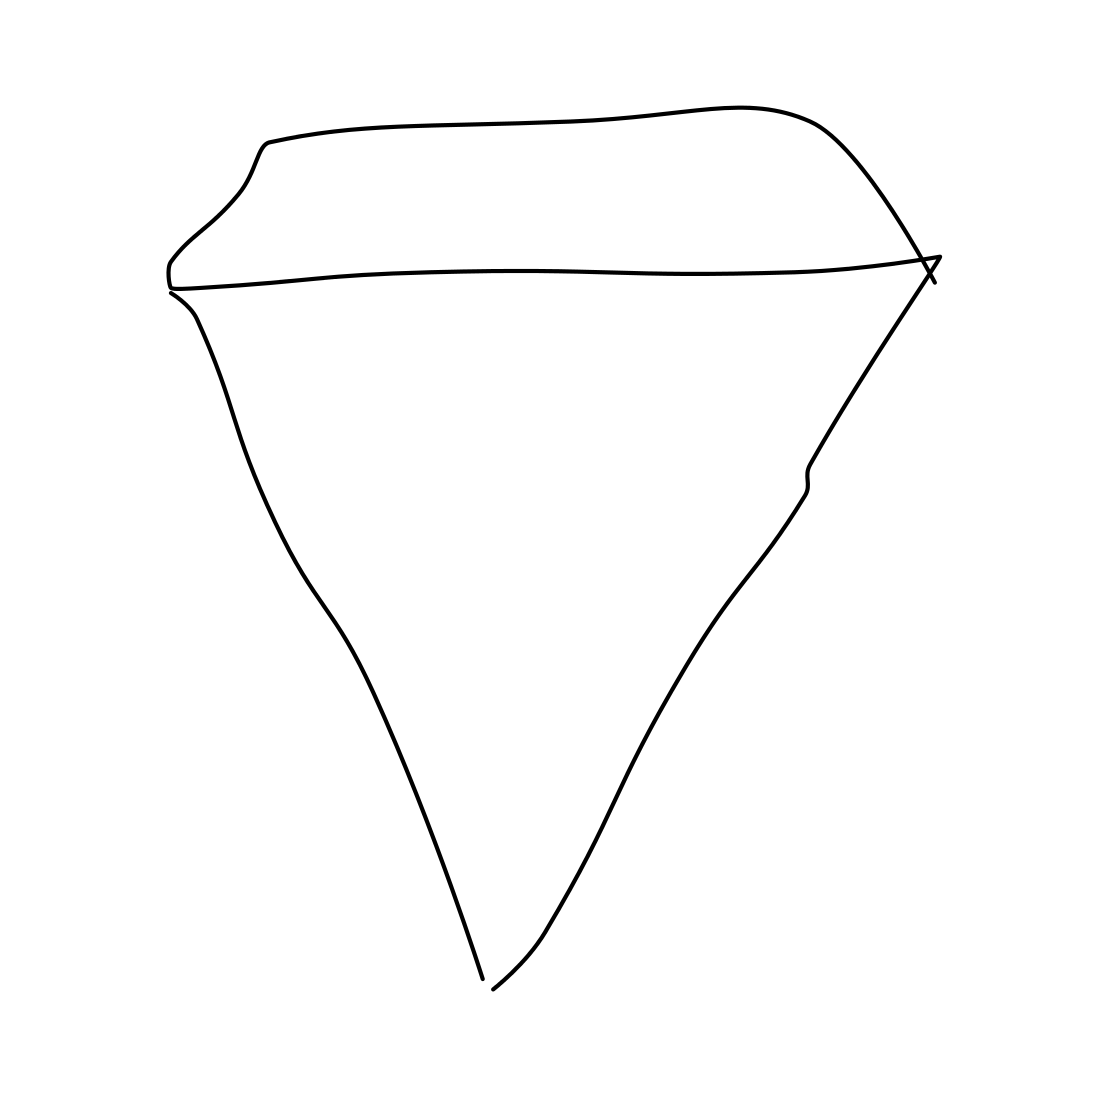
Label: diamond